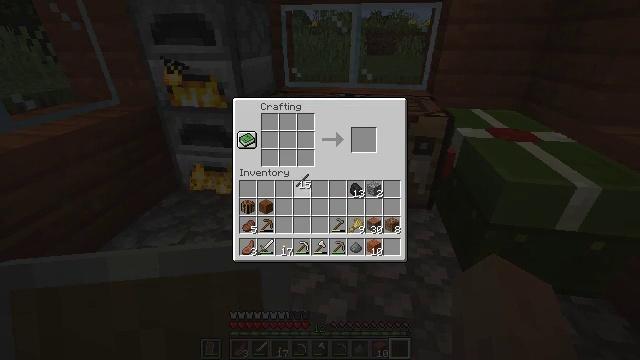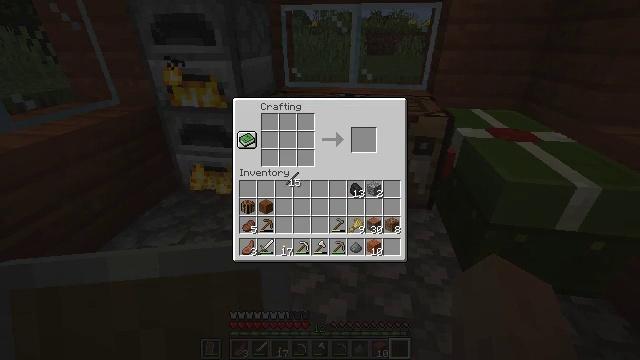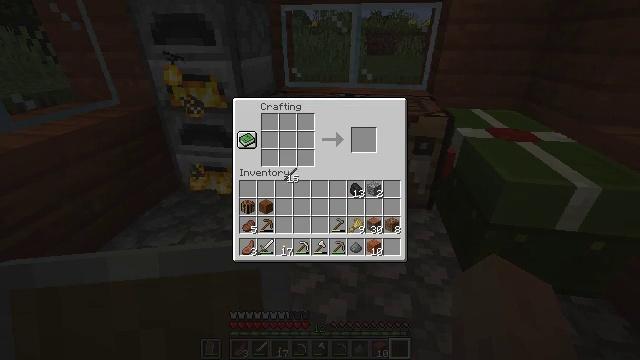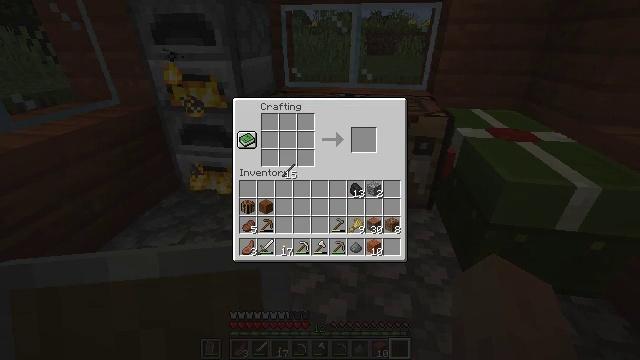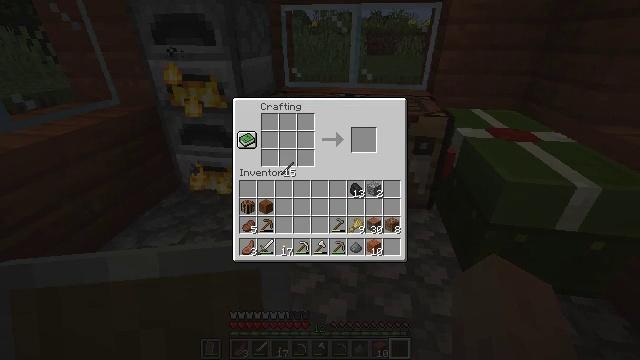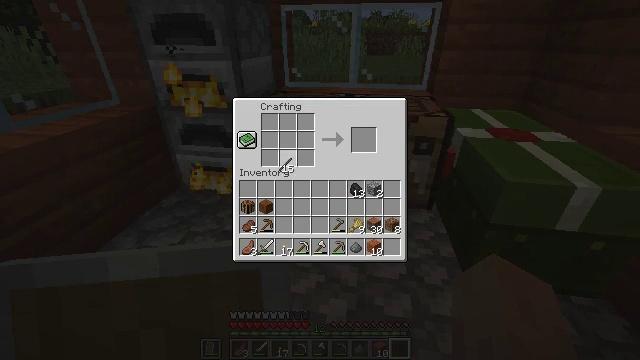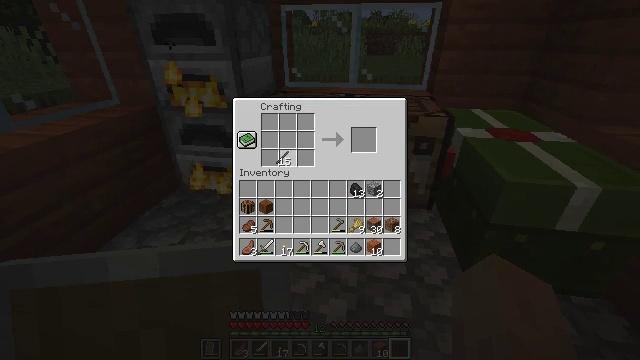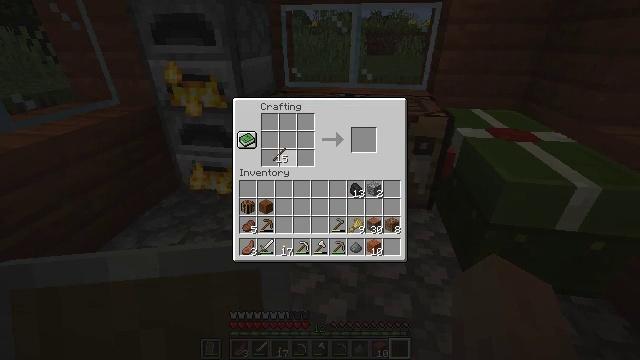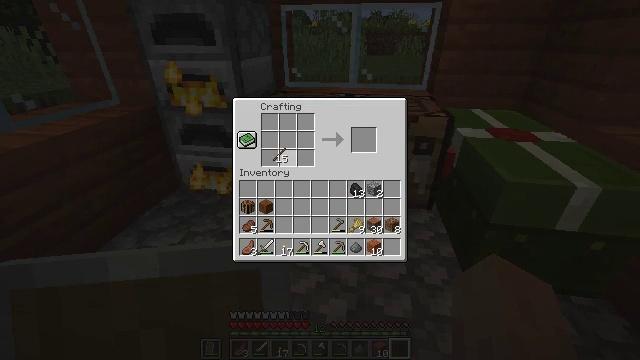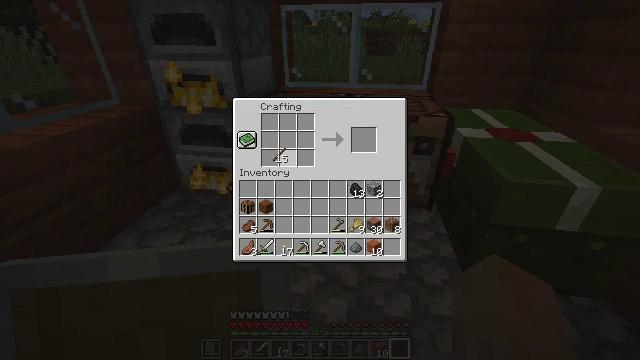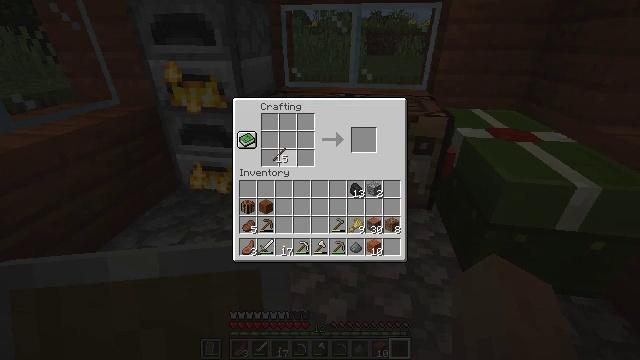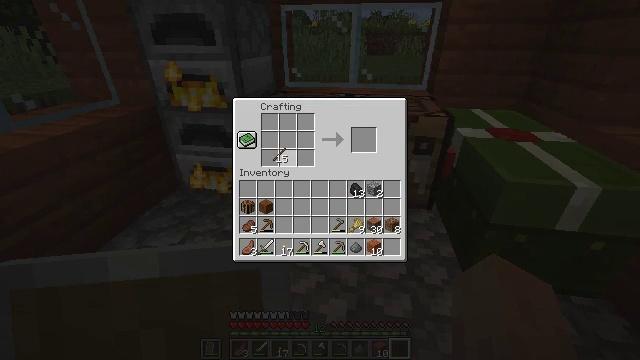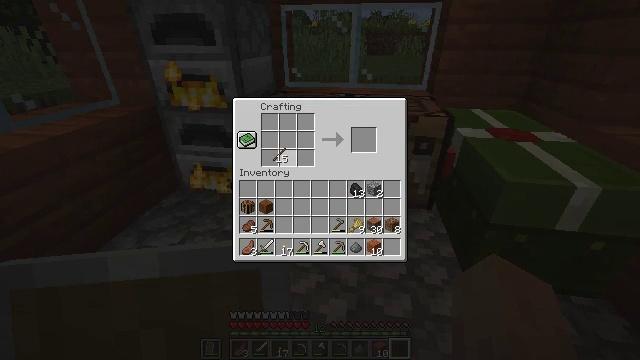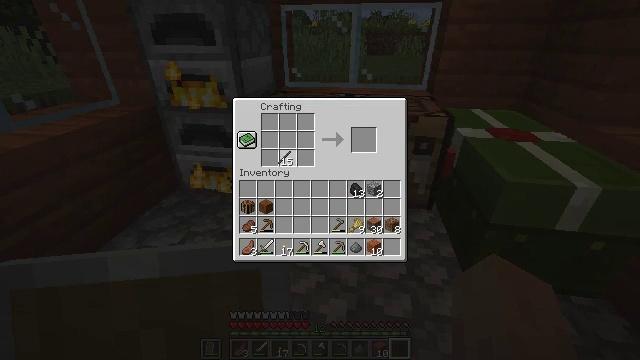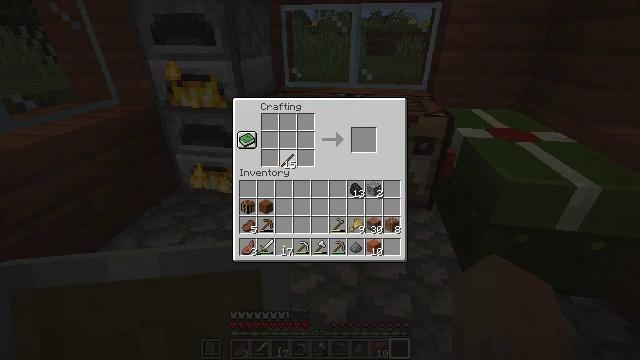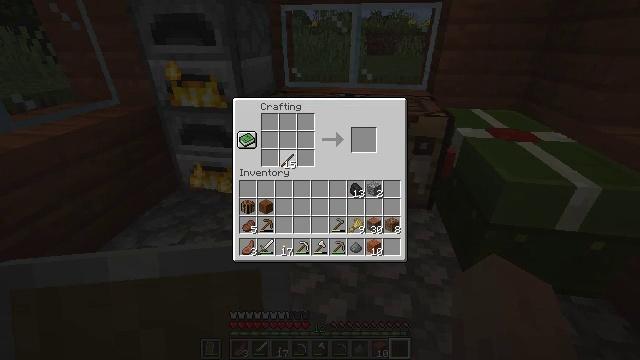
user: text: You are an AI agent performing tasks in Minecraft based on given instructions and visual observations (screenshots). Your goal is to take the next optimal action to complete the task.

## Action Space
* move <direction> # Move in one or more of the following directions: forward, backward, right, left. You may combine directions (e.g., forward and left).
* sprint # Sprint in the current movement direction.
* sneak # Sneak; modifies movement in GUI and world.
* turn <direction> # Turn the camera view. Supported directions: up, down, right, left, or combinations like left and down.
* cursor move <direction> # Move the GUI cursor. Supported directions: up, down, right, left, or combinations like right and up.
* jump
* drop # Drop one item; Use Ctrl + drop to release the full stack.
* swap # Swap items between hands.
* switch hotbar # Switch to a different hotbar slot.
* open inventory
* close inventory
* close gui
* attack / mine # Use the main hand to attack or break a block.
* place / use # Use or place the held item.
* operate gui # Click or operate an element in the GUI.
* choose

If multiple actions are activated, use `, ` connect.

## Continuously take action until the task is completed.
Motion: motion action
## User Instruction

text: Craft some sticks and acacia wood into an acacia fence.
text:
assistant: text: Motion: cursor move left
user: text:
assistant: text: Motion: no_op
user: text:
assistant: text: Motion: no_op
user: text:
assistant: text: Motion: no_op
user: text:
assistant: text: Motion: no_op
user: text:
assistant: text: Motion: no_op
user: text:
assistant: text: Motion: no_op
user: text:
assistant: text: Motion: no_op
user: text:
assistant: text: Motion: no_op
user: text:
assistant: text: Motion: no_op
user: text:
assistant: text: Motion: no_op
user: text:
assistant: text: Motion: no_op
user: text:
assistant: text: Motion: no_op
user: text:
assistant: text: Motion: no_op
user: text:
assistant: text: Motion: no_op
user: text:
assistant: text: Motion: choose
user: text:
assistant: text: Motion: choose
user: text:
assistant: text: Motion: choose
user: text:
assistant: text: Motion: cursor move up, choose
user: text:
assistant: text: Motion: choose
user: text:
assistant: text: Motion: choose
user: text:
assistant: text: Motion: choose
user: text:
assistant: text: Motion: choose
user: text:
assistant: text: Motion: no_op
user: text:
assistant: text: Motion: no_op
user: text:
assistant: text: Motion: cursor move down
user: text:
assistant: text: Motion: cursor move down
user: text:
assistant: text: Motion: cursor move down
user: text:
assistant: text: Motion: no_op
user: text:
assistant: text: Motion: no_op